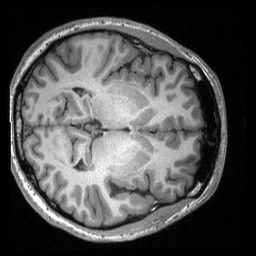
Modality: T1w
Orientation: axial
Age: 27
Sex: male
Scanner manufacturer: siemens
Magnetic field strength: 3 T
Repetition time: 2.3 s
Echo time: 0.00308 s